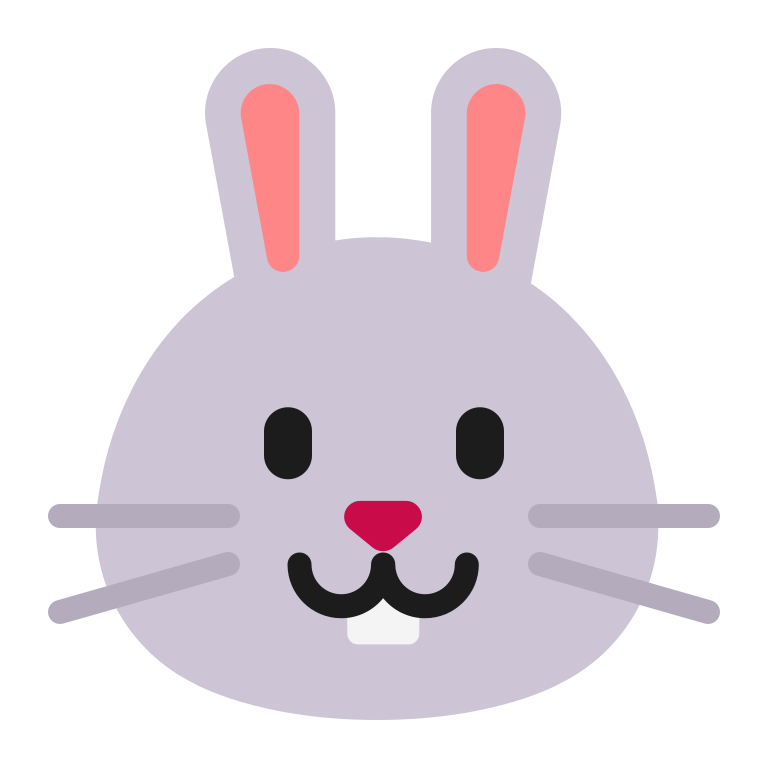
rabbit face flat